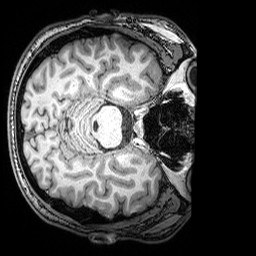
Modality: T1w
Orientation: axial
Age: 26
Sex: male
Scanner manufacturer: siemens
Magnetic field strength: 3 T
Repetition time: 2.53 s
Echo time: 0.00388 s